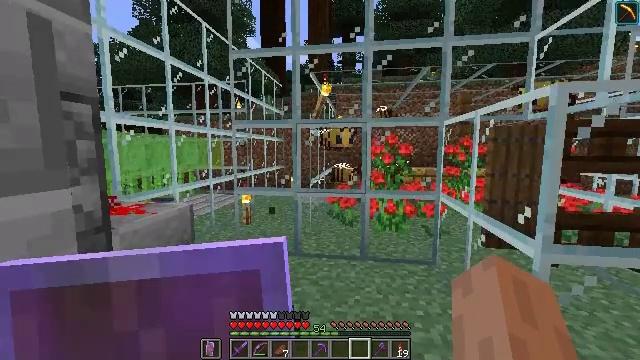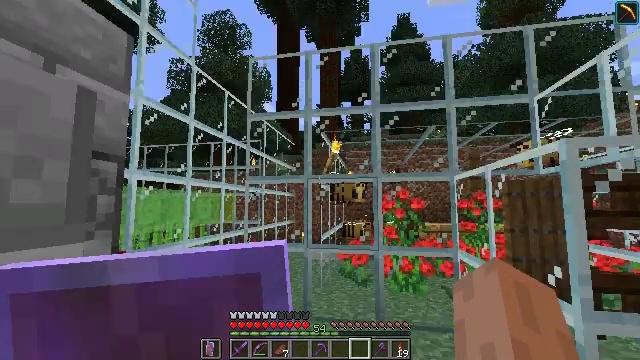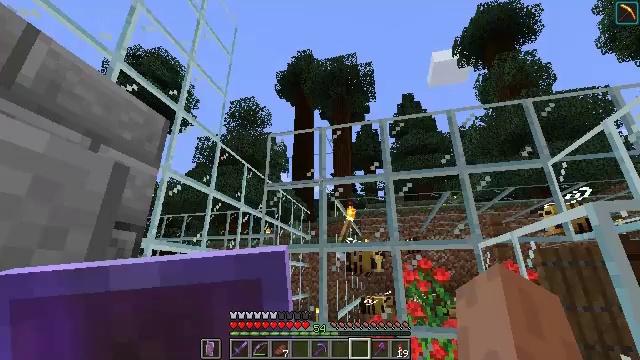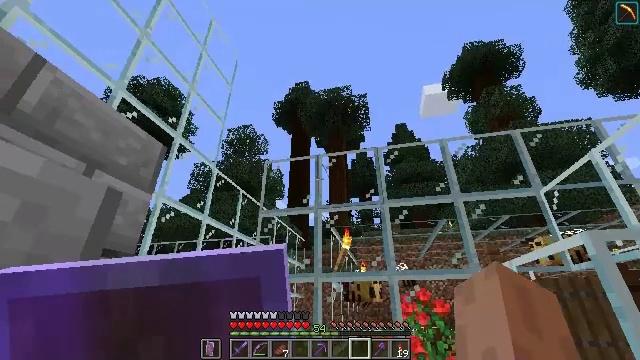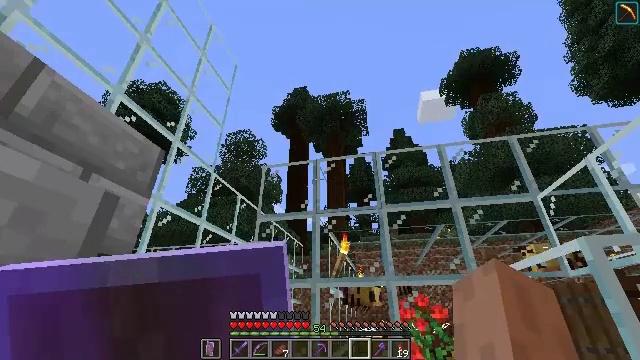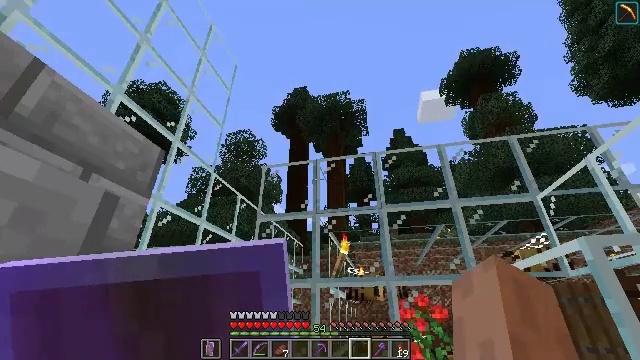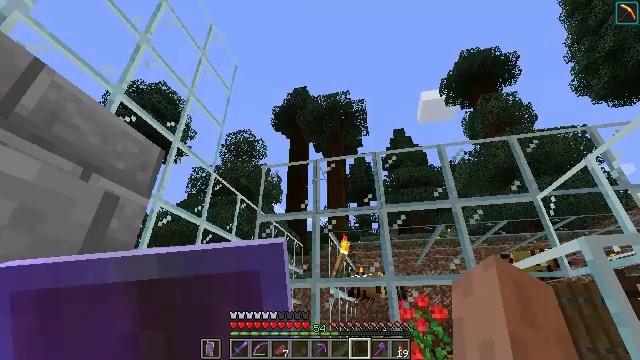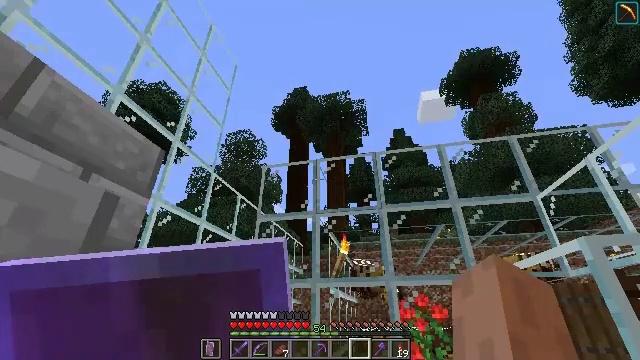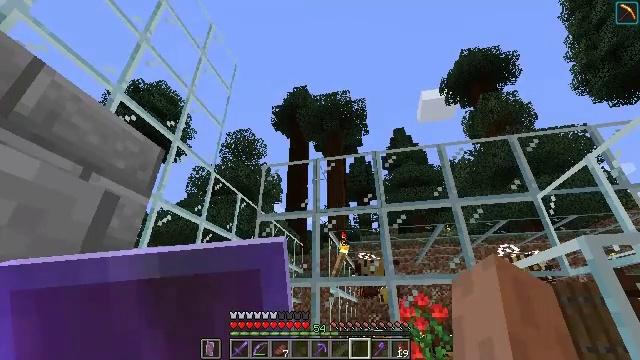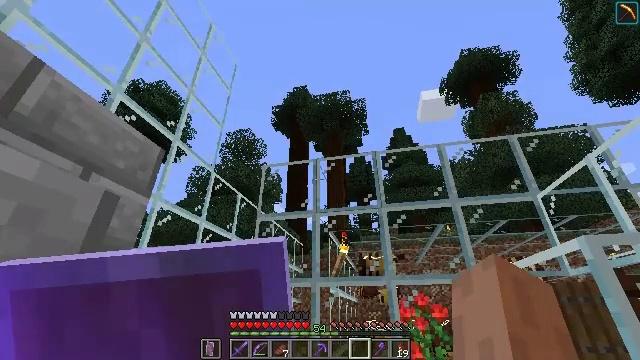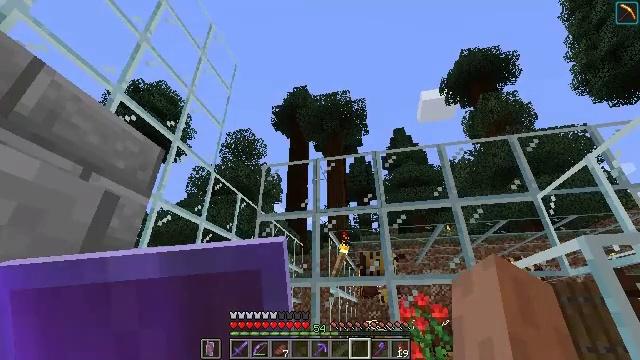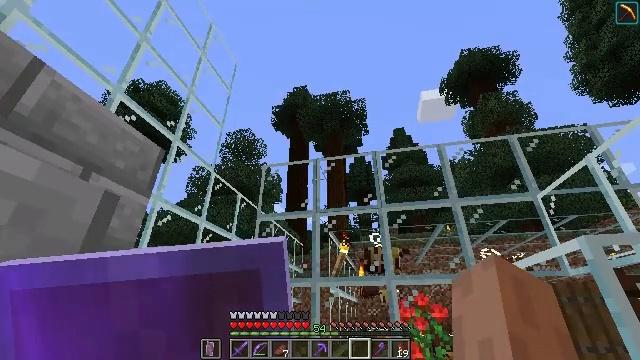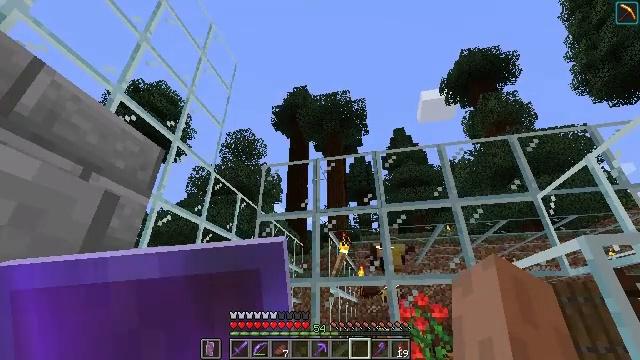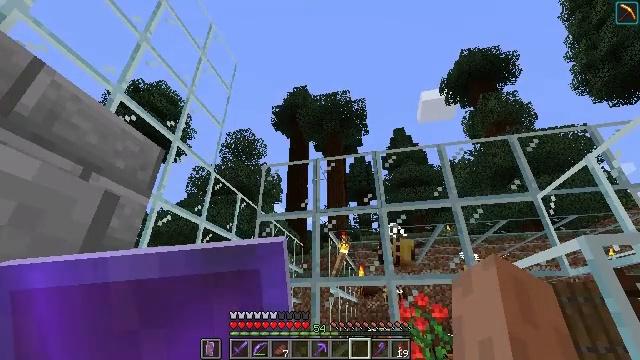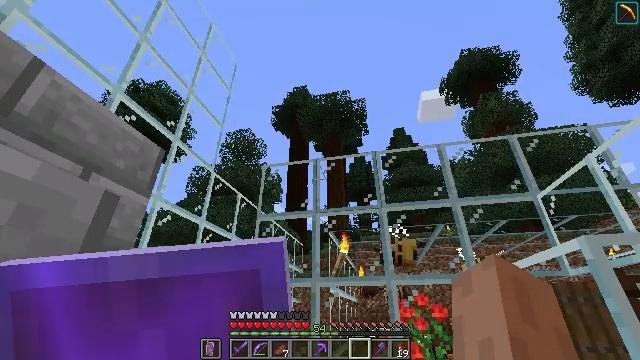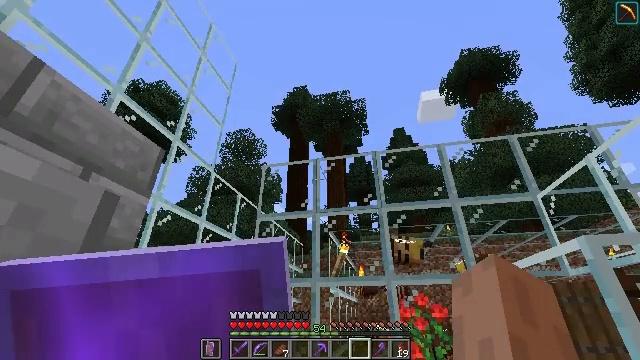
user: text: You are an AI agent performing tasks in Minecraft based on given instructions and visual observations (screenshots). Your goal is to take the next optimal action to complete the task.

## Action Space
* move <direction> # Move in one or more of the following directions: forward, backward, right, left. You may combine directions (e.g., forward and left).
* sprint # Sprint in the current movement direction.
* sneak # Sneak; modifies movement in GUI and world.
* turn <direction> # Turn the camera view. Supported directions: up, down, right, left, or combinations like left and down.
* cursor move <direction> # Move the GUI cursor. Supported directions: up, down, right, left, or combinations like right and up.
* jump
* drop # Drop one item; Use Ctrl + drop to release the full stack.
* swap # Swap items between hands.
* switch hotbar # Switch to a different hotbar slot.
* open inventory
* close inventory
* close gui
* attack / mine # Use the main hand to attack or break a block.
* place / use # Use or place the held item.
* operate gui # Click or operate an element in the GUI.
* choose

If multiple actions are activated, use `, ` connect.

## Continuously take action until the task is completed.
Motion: motion action
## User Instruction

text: Hunt a squid.
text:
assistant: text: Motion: turn left and up
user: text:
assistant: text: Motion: turn left and up
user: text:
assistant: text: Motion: turn right and up
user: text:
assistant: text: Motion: turn up
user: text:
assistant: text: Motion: no_op
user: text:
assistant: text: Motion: no_op
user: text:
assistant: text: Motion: no_op
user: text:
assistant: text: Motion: no_op
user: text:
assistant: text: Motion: no_op
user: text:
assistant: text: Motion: no_op
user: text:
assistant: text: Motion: no_op
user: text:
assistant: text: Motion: no_op
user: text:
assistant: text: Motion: no_op
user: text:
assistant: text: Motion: no_op
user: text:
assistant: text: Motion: no_op
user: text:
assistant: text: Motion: no_op
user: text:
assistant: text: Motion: no_op
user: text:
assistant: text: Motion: no_op
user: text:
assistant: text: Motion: no_op
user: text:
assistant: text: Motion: no_op
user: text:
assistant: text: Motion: no_op
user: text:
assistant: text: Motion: no_op
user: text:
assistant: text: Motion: turn right and down
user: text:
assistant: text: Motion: turn right and down
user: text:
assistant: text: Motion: no_op
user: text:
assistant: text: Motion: turn right
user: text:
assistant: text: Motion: no_op
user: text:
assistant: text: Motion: no_op
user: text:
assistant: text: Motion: no_op
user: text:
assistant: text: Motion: no_op